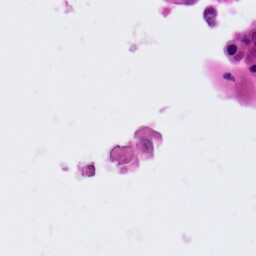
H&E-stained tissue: Colon